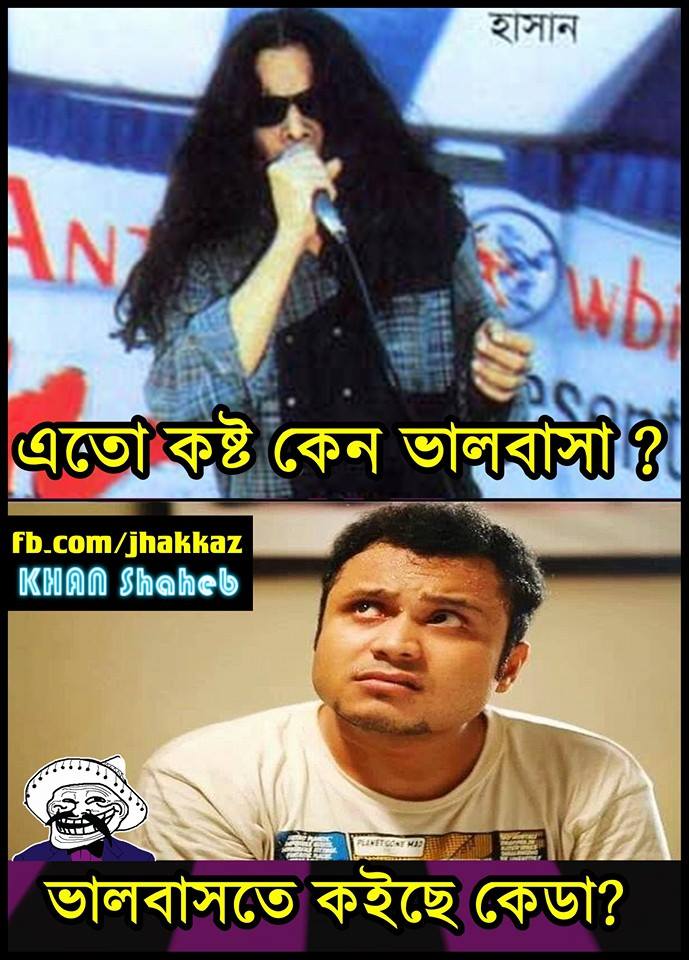
Text: এতো কষ্ট কেন ভালবাসা? ভালবাসতে কইছে কেডা?
Label: Non Hate